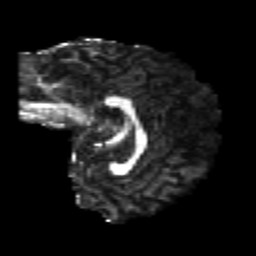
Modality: FA
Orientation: sagittal
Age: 23
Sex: female
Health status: healthy
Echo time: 0.074 s